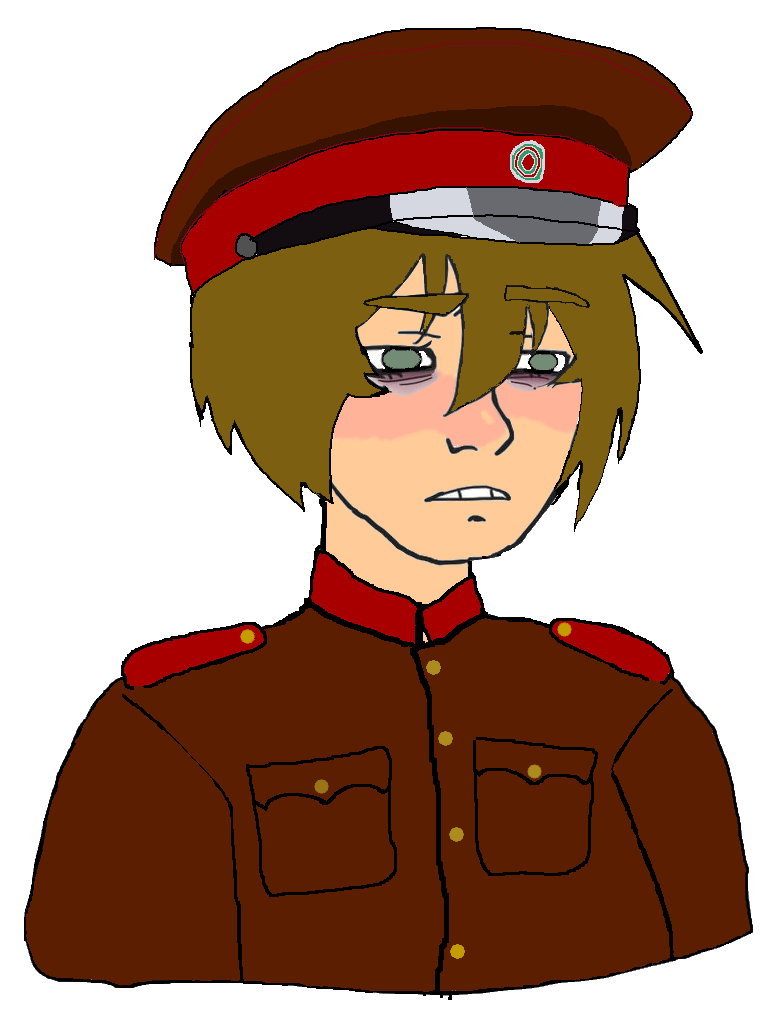
Label: 5_Twinkjak